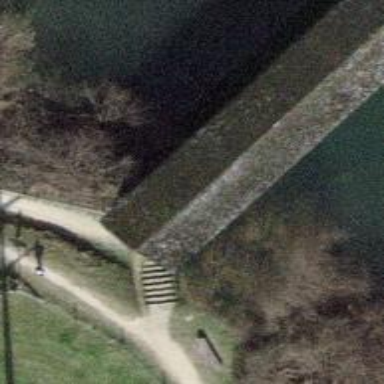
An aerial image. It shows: Path on bridge.